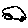
Label: car